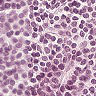
Metastatic tissue present: no